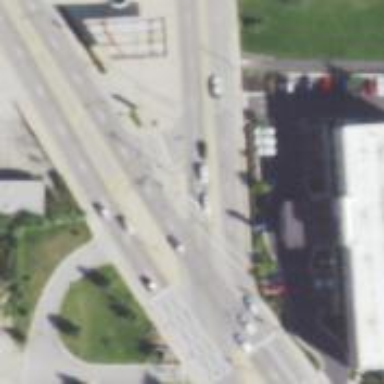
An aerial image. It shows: Footway with traffic island. The footway includes crossing island.